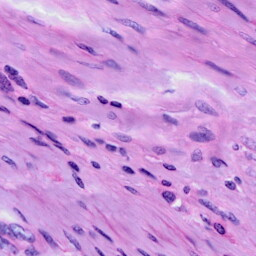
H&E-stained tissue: Cervix